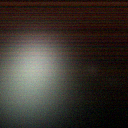
Screen state: off